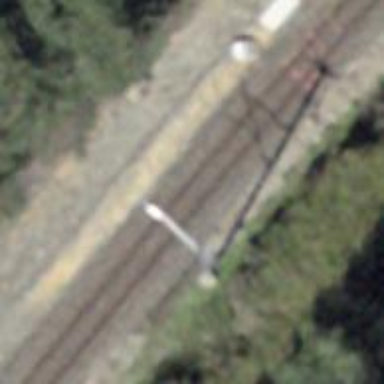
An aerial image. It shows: Power pole.